Interaction volume radius: 5 \u00c5
Interaction volume height: 25 \u00c5
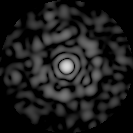
Disorder parameter: 0.8491